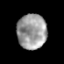
Tissue: prostate
Cell type: Epithelial cells
Senescence score: 0.3291
Nuclear area (px): 1013
Mean DAPI intensity: 155.58